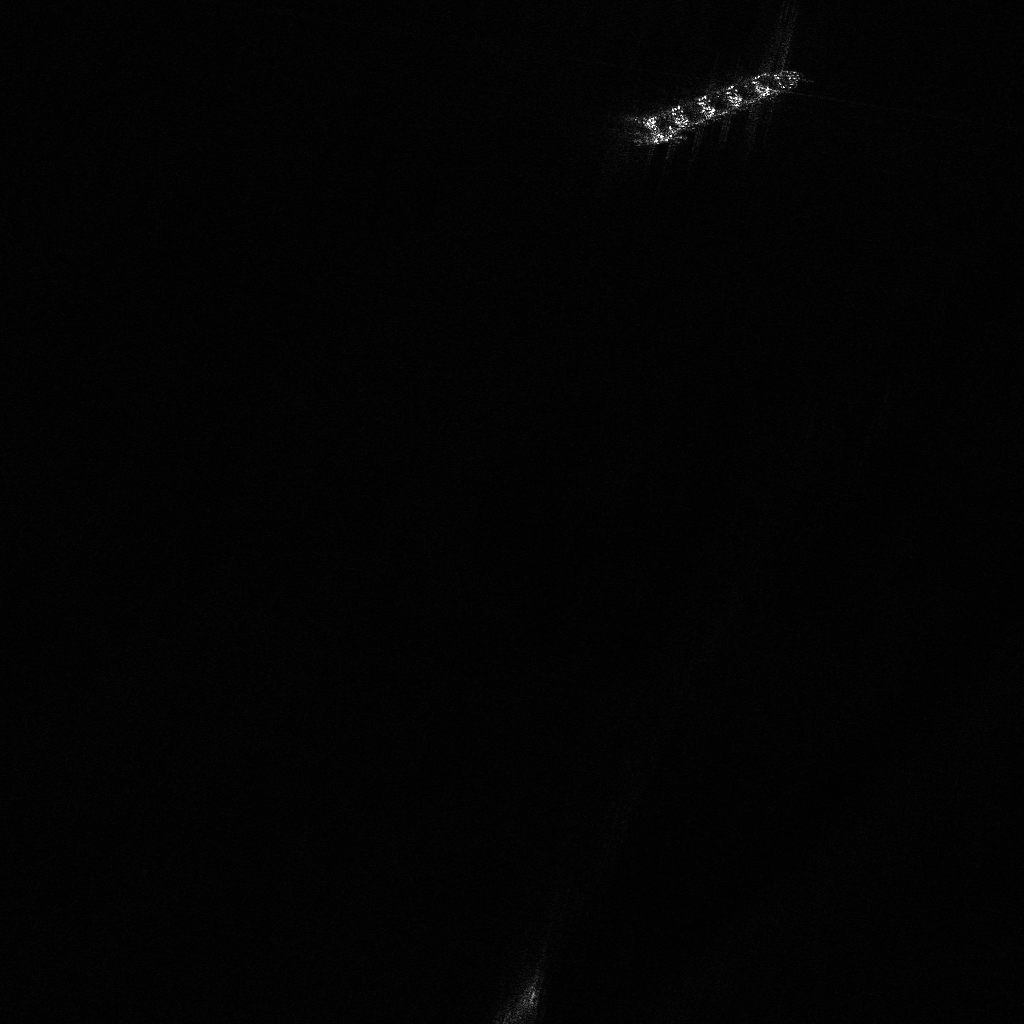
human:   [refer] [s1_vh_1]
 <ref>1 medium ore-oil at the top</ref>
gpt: <box>[[67, 1, 71, 19, 70]]</box>